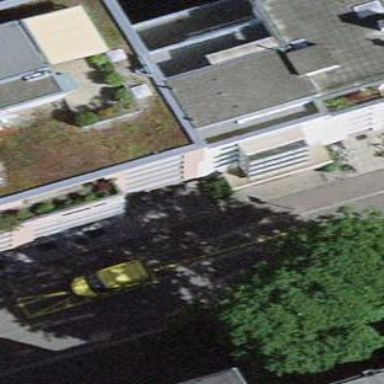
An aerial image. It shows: Hotel building.